Question: I have a section in which a time is running and not a constant value.
I want to send the latest value inside through a form.
Please let me know how to send the current running value of the through form.
Below is my section,
'''
<div id="txt"></div>
'''
I have a Javascript function to display value for the
'''
//..Inside the java script code...
var output = document.getElementById("txt");
startTime();
//for full code , please visit below link
'''
Please look at this page : <URL>

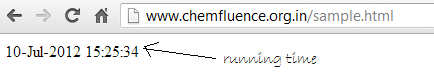
Answer: Try this way
'''
<div id="txt"></div>
<form name='' id='' method='post'>
<input type='text' name='getmytime' id='getmytime'/>
<input type='button' name='subtime' id='subtime' value='Submit' onclick='getcurrenttime()'/>
'''
And also modify your script like this,
'''
function startTime() {
var now = new Date();
var display = getVirtual(now);
output.innerText = format(display);
document.getElementById("getmytime").value=format(display);//insert the value to textbox
setTimeout(startTime, 1000/factor - (now.getMilliseconds() % (1000/factor)));
}
function getcurrenttime() {
alert(document.getElementById("getmytime").value);//get time onclick
}
'''